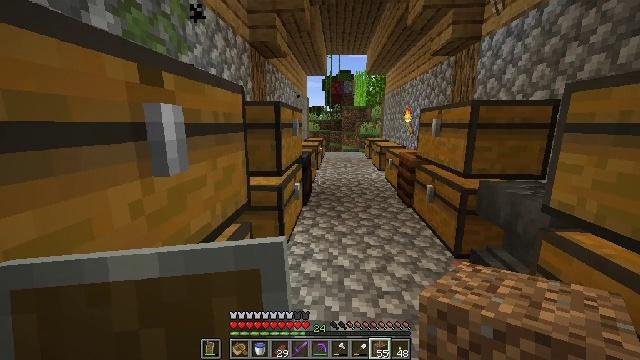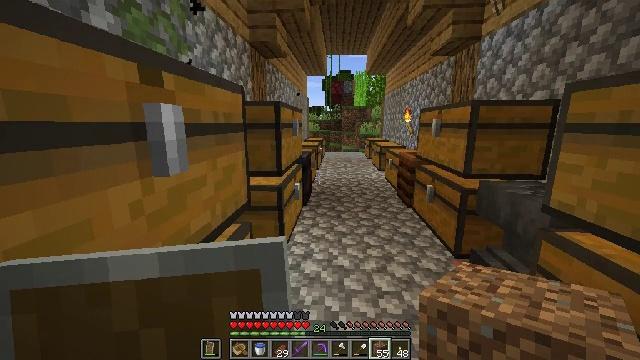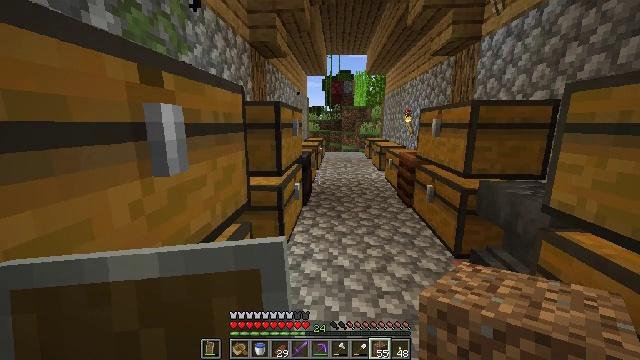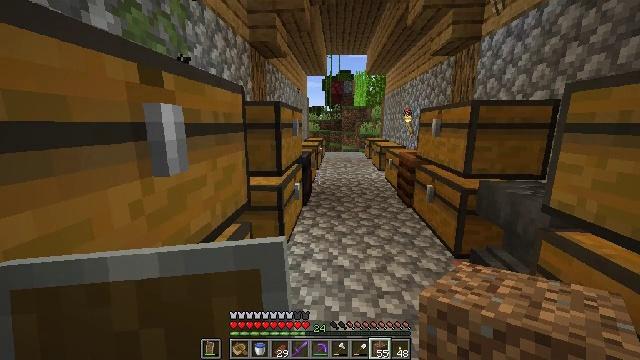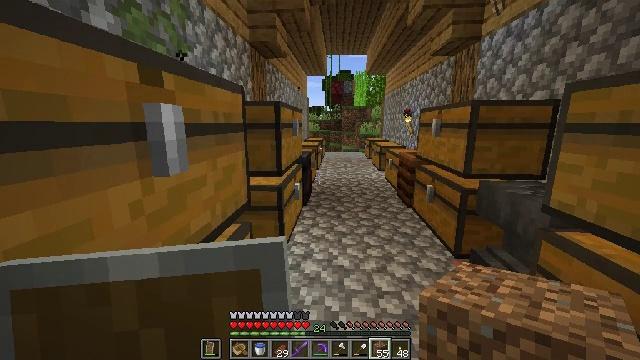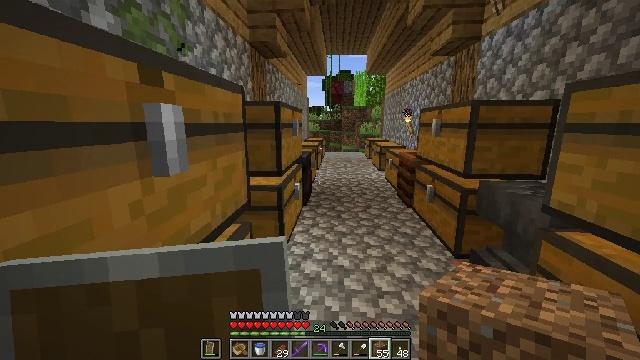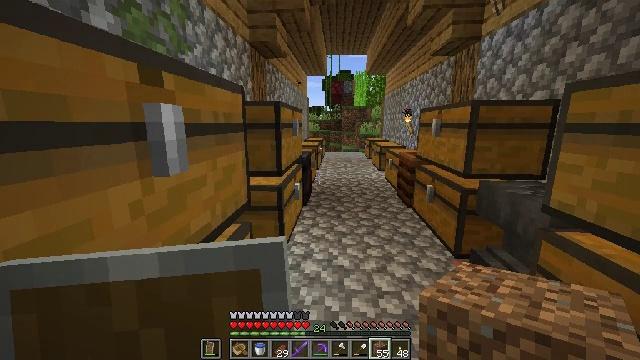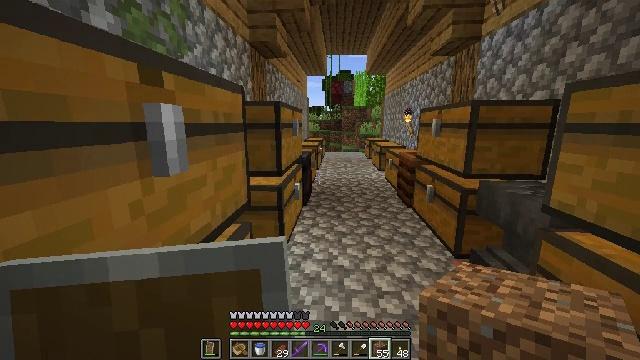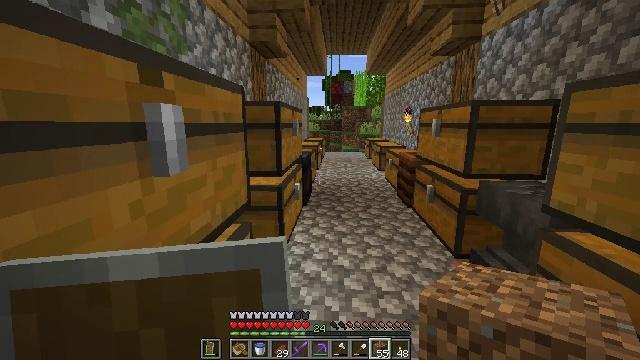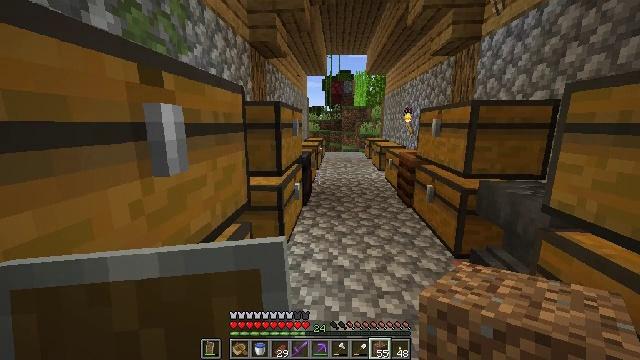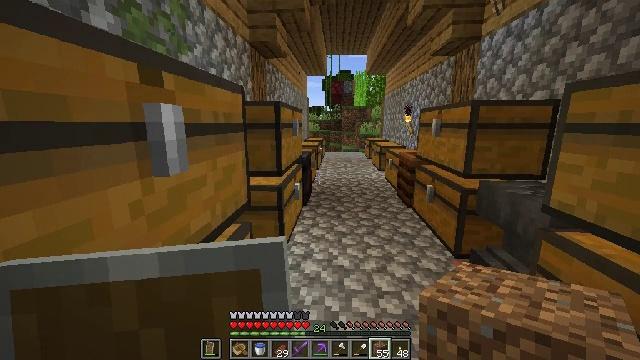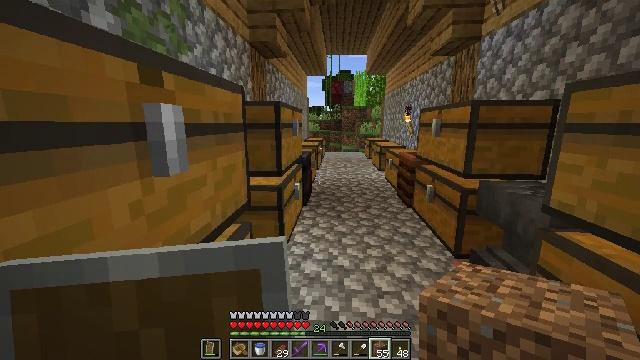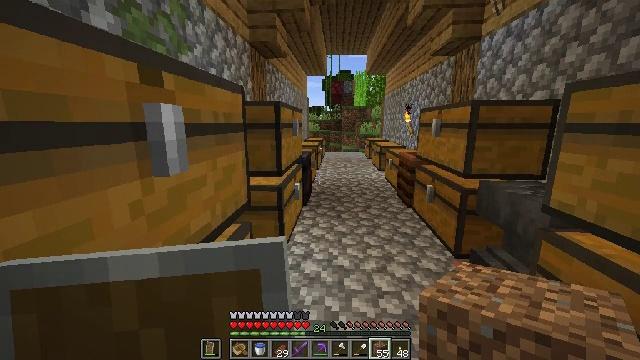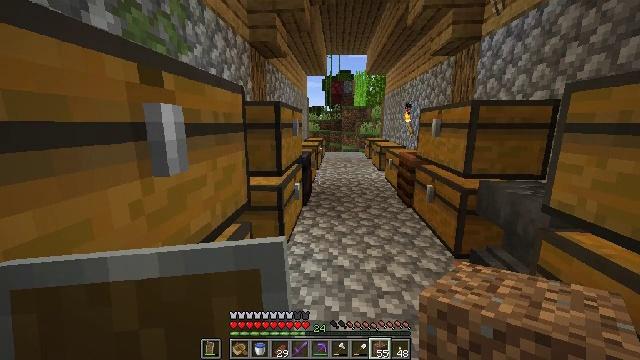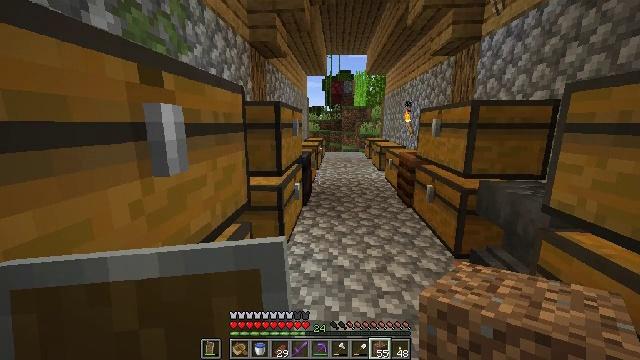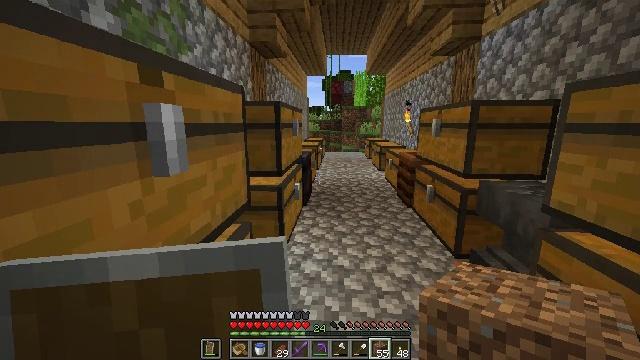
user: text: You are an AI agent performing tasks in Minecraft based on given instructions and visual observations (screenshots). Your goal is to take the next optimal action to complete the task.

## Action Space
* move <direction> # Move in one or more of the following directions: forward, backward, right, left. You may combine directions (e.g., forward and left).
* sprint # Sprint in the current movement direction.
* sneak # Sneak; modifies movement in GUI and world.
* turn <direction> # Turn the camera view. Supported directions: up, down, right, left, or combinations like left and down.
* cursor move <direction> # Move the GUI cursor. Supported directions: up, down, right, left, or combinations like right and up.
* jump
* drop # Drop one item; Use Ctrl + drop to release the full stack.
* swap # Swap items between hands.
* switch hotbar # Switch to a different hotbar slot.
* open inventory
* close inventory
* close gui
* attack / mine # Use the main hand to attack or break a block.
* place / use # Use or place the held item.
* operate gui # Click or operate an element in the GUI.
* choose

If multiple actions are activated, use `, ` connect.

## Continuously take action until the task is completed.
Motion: motion action
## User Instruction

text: Put blaze rod and cobblestones in the crafting grid to make a brewing stand.
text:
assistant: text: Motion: no_op
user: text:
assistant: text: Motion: no_op
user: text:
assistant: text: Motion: no_op
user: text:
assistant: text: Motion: no_op
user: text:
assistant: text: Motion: no_op
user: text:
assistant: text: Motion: no_op
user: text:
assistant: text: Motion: no_op
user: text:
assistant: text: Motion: no_op
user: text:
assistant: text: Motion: no_op
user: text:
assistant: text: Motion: no_op
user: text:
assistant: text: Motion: no_op
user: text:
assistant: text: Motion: no_op
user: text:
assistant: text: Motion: no_op
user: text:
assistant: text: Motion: no_op
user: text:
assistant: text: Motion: no_op
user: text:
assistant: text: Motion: no_op
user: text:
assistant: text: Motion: no_op
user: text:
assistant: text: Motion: no_op
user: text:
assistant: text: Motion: no_op
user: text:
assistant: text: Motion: no_op
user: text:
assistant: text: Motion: no_op
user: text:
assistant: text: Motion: no_op
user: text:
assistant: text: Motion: no_op
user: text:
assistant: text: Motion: no_op
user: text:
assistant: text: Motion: no_op
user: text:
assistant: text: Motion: no_op
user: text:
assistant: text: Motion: no_op
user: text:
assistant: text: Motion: no_op
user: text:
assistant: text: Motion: no_op
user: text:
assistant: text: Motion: no_op